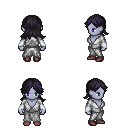
a pixel art fantasy rpg character, female body template, dark elf, purple skin, white robe, metal pants, raven loose hair, white cloth bracers, maroon shoes, four views (front, back, left, right), 2x2 character sprite sheet, small pixel art, hard edges, no anti-aliasing